Interaction volume radius: 5 \u00c5
Interaction volume height: 10 \u00c5
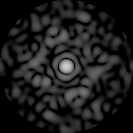
Disorder parameter: 0.8539